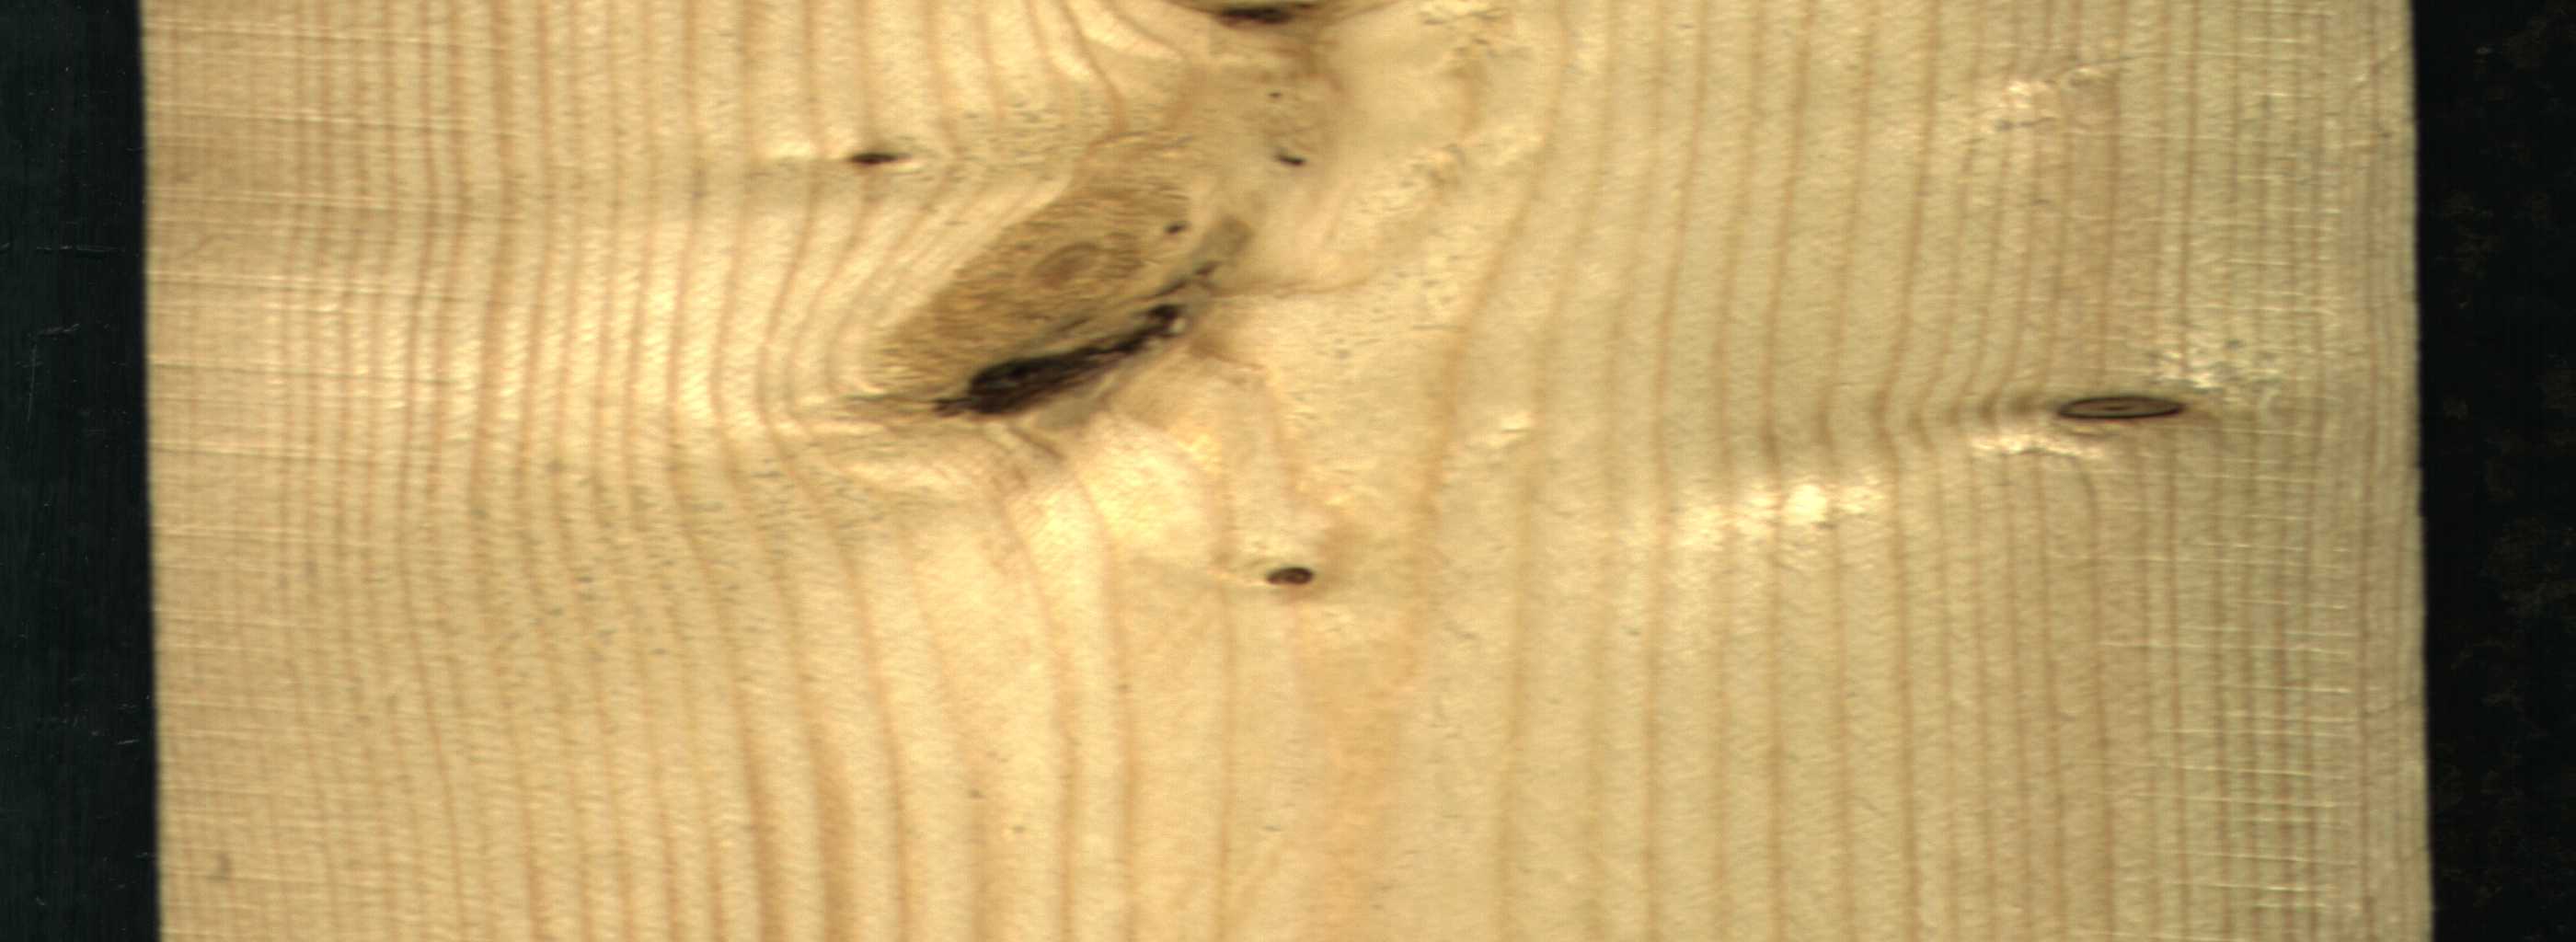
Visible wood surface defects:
Dead_Knot
Dead_Knot
Dead_Knot
Dead_Knot
Dead_Knot
Live_Knot